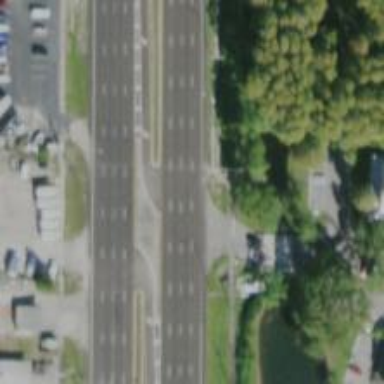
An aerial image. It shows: Trunk link highway.